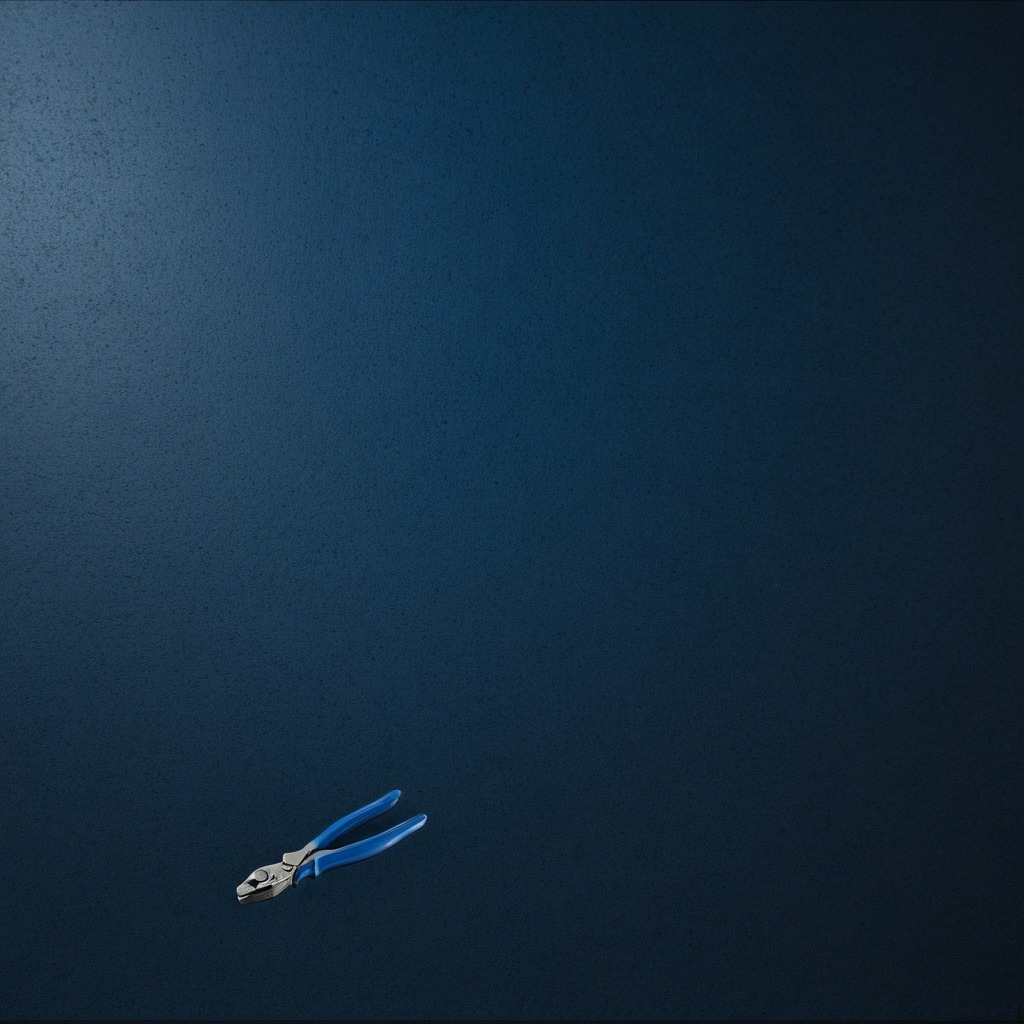
A plier lying on a clean granite tabletop covered with a blue rubber mat inside a workshop at night dim ambient light soft shadows worn but beneath the mat